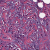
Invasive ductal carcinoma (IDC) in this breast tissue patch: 1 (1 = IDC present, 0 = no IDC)